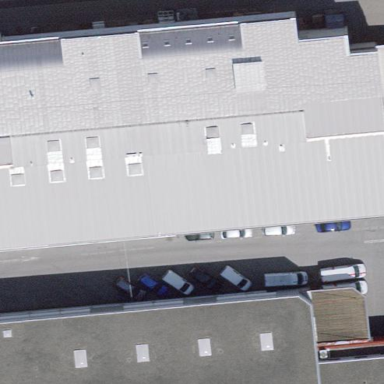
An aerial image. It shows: Industrial building.